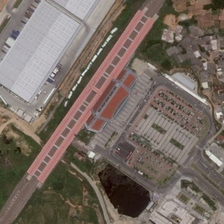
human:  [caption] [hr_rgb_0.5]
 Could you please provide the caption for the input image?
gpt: many buildings and some green plants are in two sides of a railway station .

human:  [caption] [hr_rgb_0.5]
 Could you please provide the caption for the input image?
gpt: many buildings and some green plants are in two sides of a railway station .

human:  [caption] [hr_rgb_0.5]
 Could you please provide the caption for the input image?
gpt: many buildings and some green plants are in two sides of a railway station .

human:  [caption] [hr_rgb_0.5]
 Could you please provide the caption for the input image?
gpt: many buildings and some green plants are in two sides of a railway station .

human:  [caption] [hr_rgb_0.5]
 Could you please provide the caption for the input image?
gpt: many buildings and some green plants are in two sides of a railway station .